Field crop: maize
Growth stage: 2
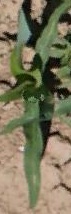
Species: maize